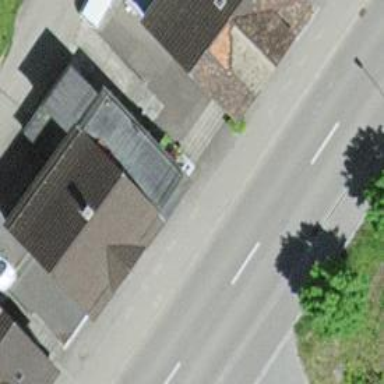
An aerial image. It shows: Set of steps on the road.